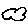
Label: cloud